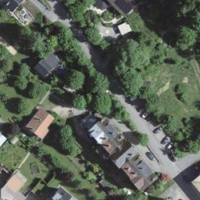
EUNIS habitat code: 55
Species observed at this site:
Lysimachia punctata